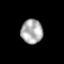
Tissue: skin
Cell type: Fibroblasts
Senescence score: 0.6942
Nuclear area (px): 516
Mean DAPI intensity: 172.583